Milling tool wear sample.
Tool blade image: 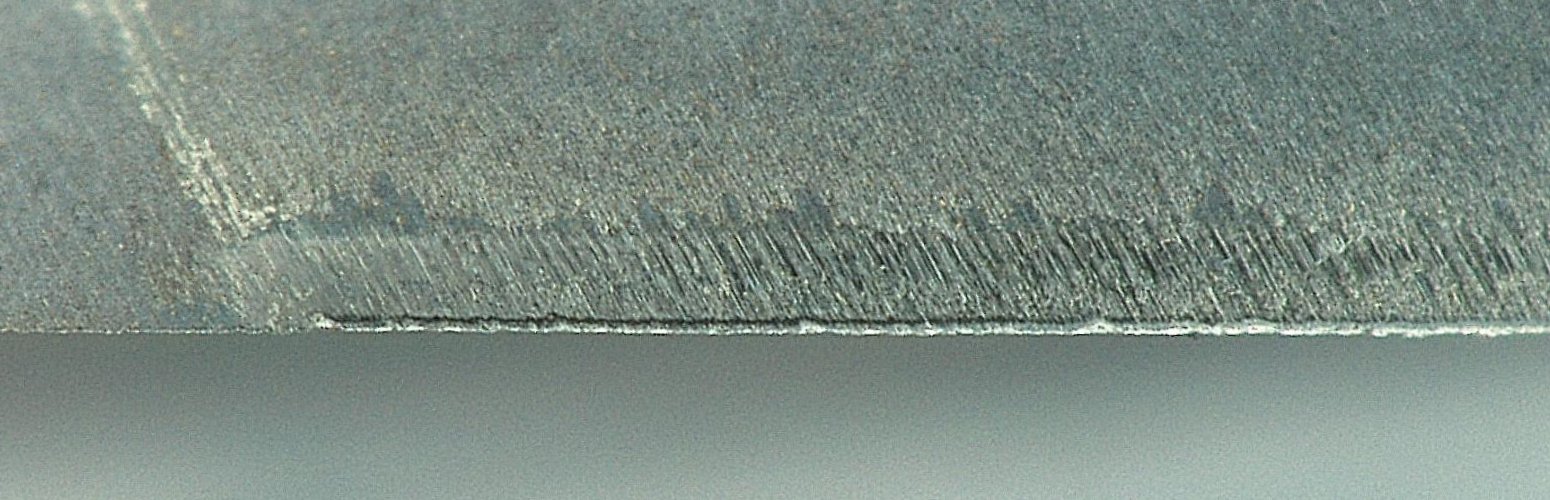
Chip image: 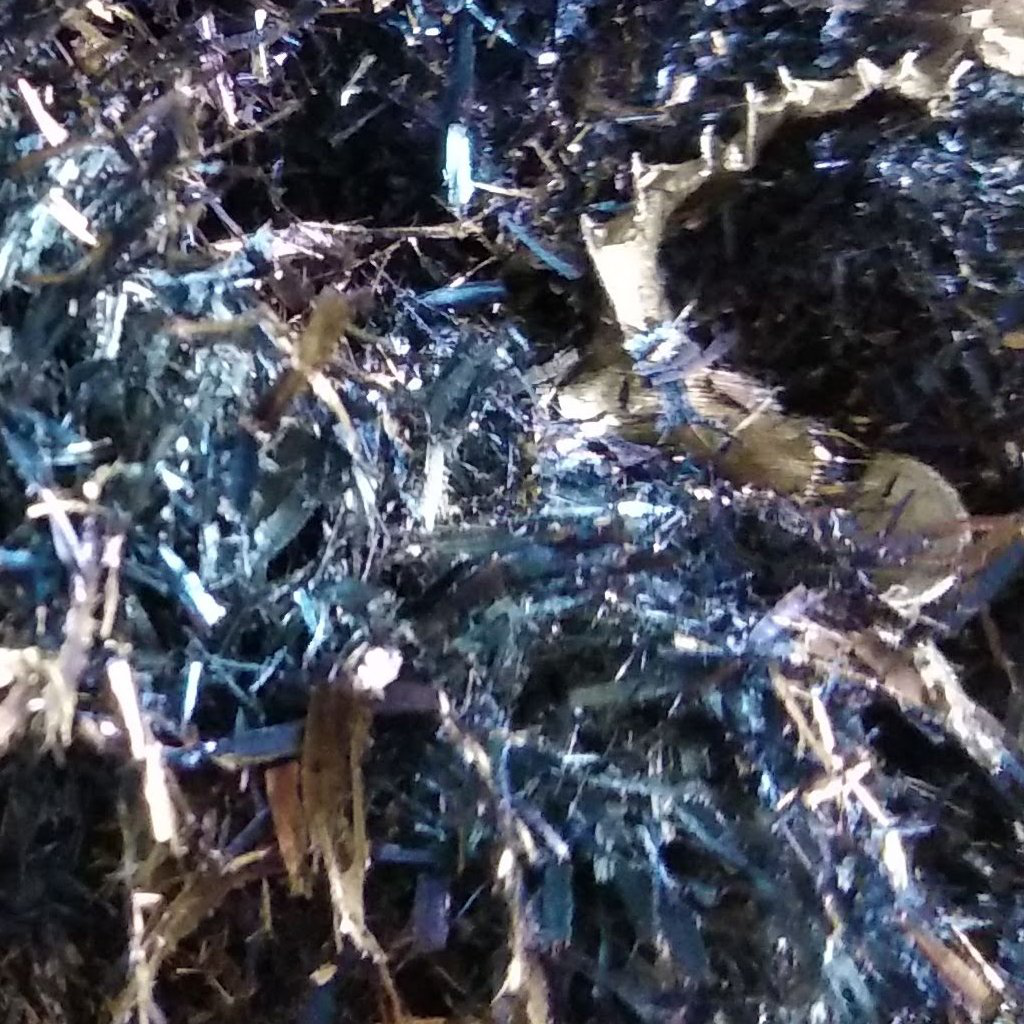
Workpiece image: 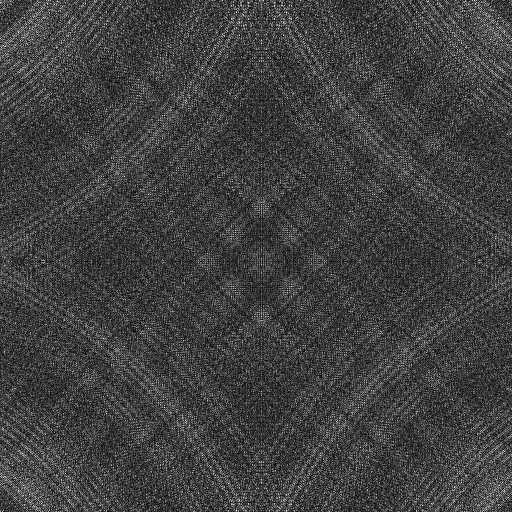
Tool wear state: sharp
Gaps: 0
Flank wear: 28.42
Overhang: 6.88
Force-signal Mel-spectrograms (X, Y, Z axes): 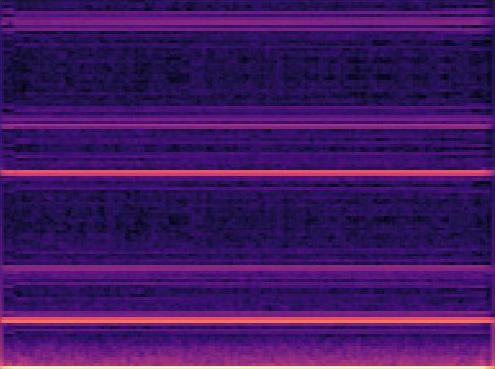 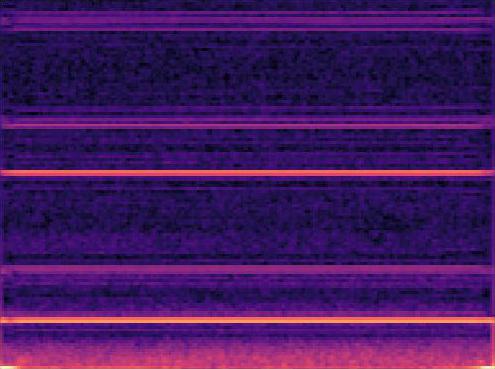 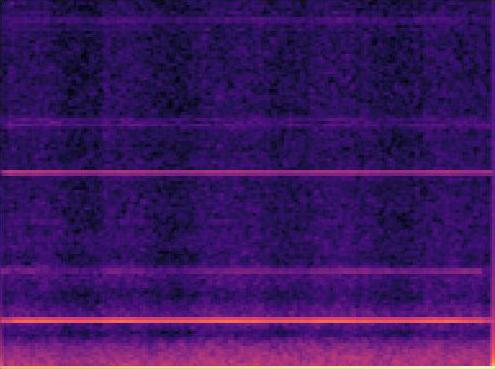
Force-signal scalograms (X, Y, Z axes): 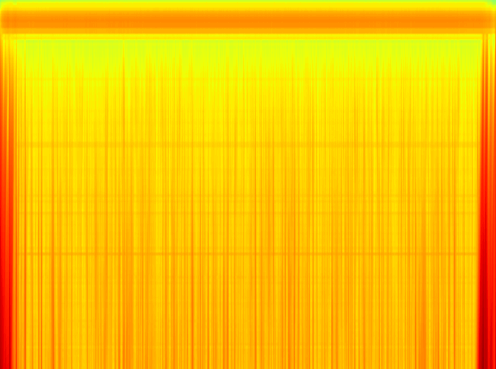 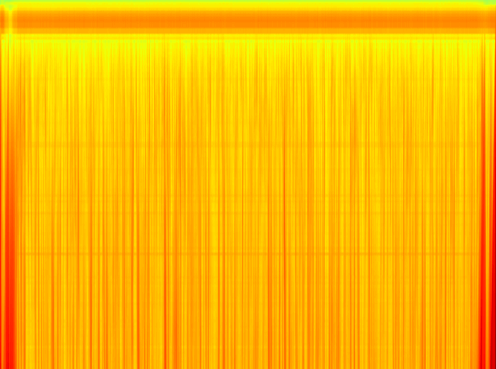 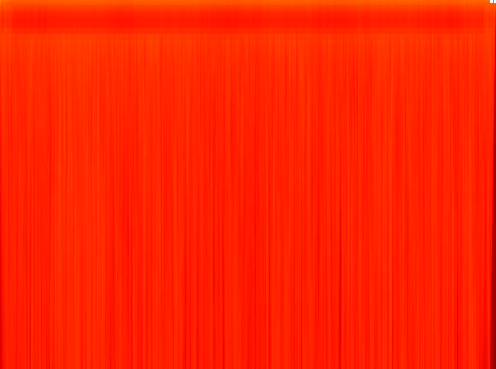
Force phase: initial_break_in_wear